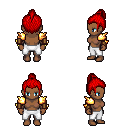
a pixel art fantasy rpg character, female body template, human, dark skin, gold arm armor, white pants, red short topknot hairstyle, leather bracers, four views (front, back, left, right), 2x2 character sprite sheet, small pixel art, hard edges, no anti-aliasing